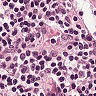
Metastatic tissue present: no